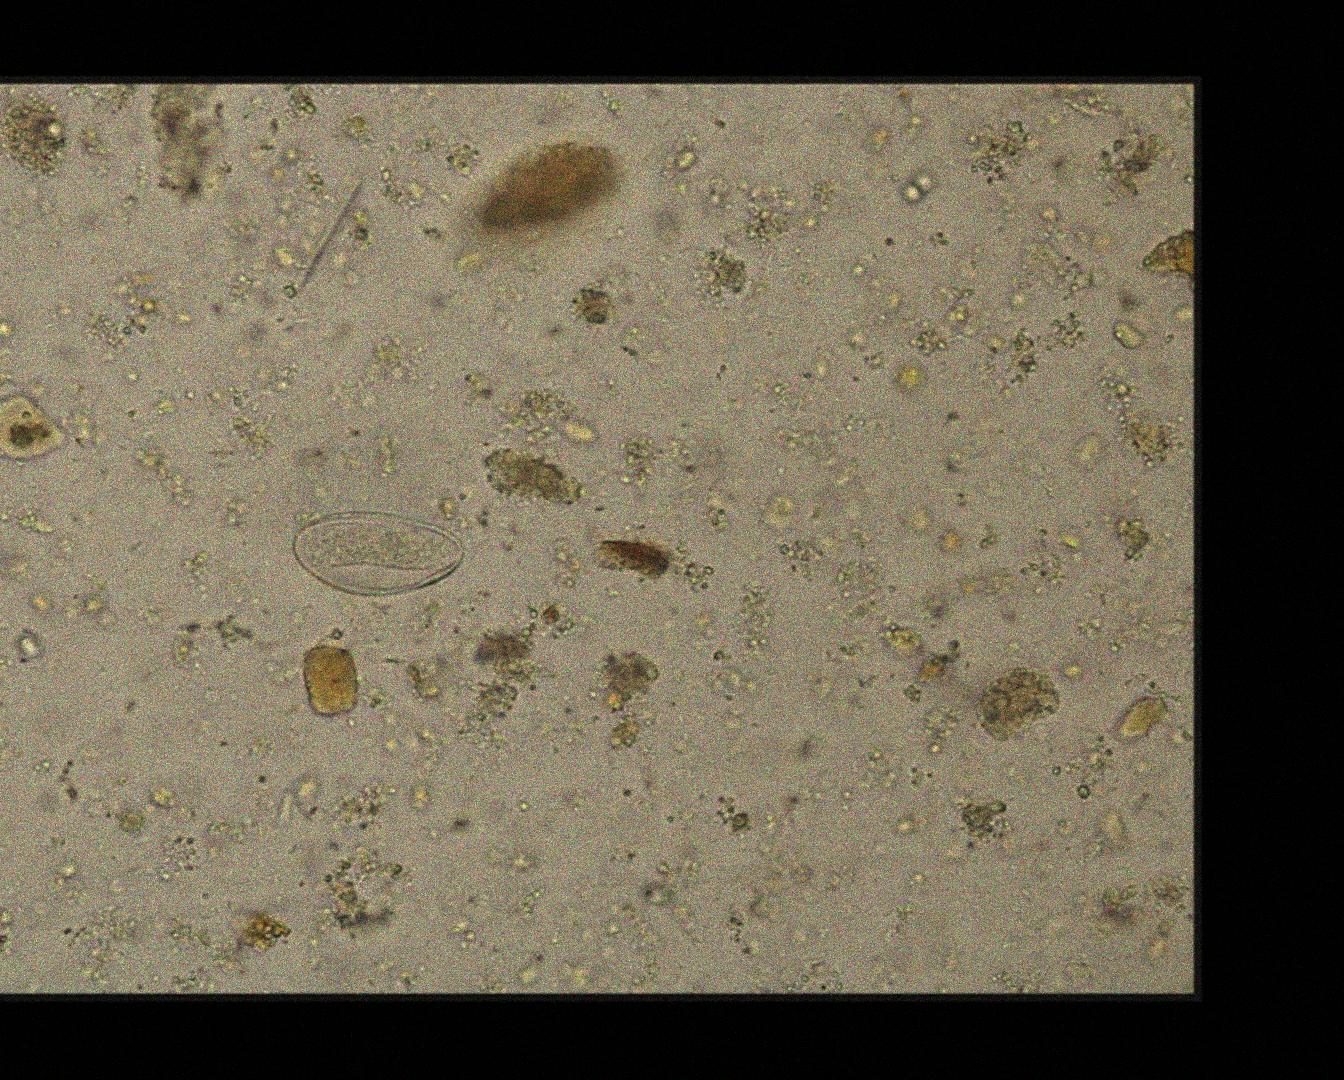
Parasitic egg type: Enterobius vermicularis